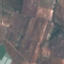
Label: PermanentCrop